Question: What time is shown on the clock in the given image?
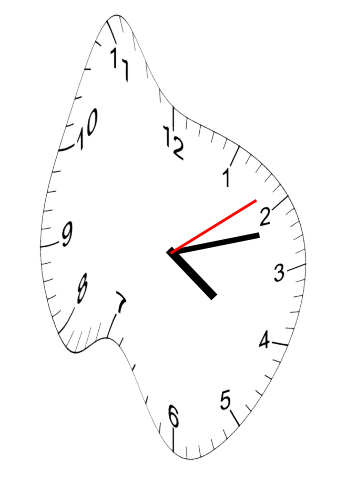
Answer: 04:12:09